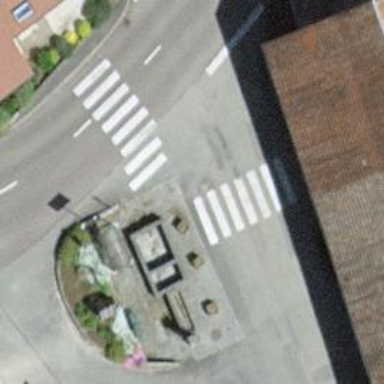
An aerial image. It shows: Bus stop with designated public transport stop position.